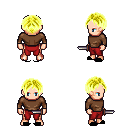
a pixel art fantasy rpg character, male body template, human, light skin, brown long-sleeve shirt, red pants, gold parted hairstyle, black slippers, dagger, four views (front, back, left, right), 2x2 character sprite sheet, small pixel art, hard edges, no anti-aliasing